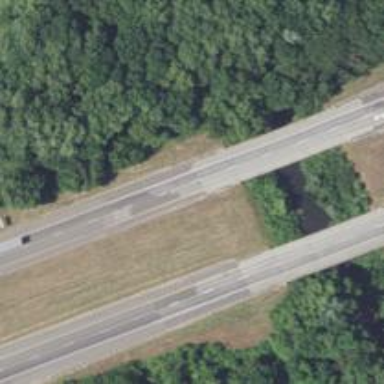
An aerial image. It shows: Motorway bridge with asphalt surface and beam structure.